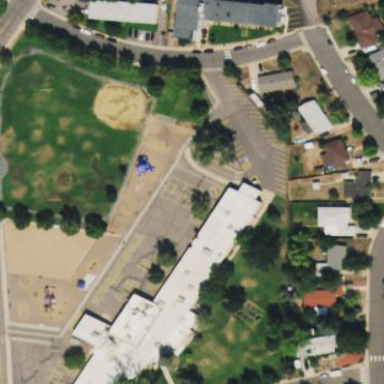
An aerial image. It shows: School building.